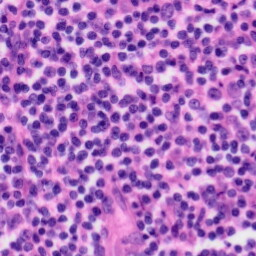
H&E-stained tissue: Tonsil